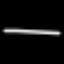
Label: line